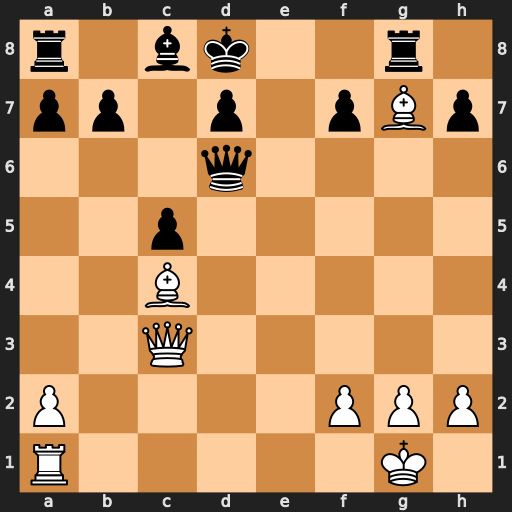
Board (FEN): r1bk2r1/pp1p1pBp/3q4/2p5/2B5/2Q5/P4PPP/R5K1
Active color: w
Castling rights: -
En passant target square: -
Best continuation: Bf6+ Qxf6 Qxf6+